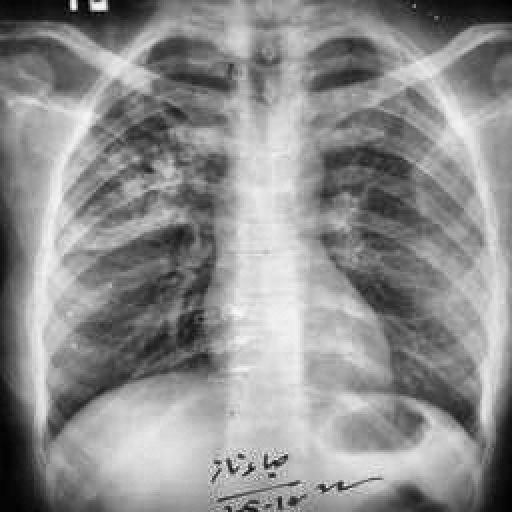
Finding: TUBERCULOSIS